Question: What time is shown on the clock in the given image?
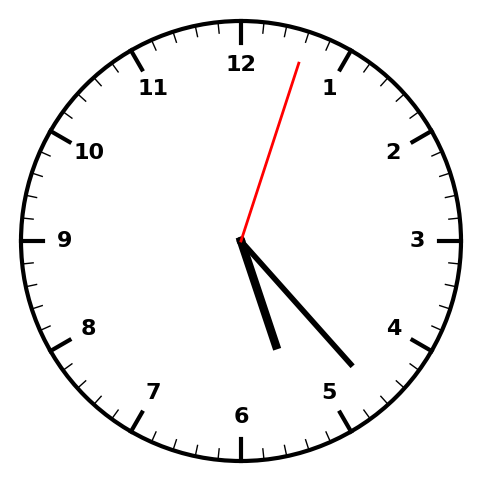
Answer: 05:23:03